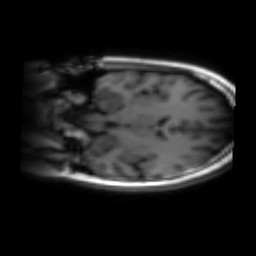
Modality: inplaneT1
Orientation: coronal
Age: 20
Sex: female
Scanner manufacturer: siemens
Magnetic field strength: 3 T
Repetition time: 1.2 s
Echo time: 0.00251 s